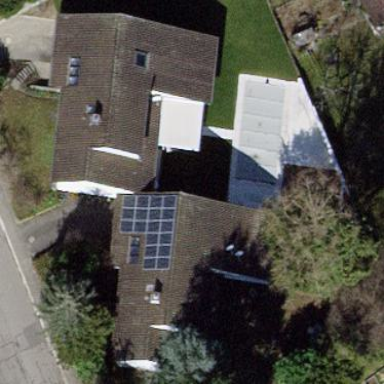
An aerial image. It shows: Semidetached house with gabled roof.